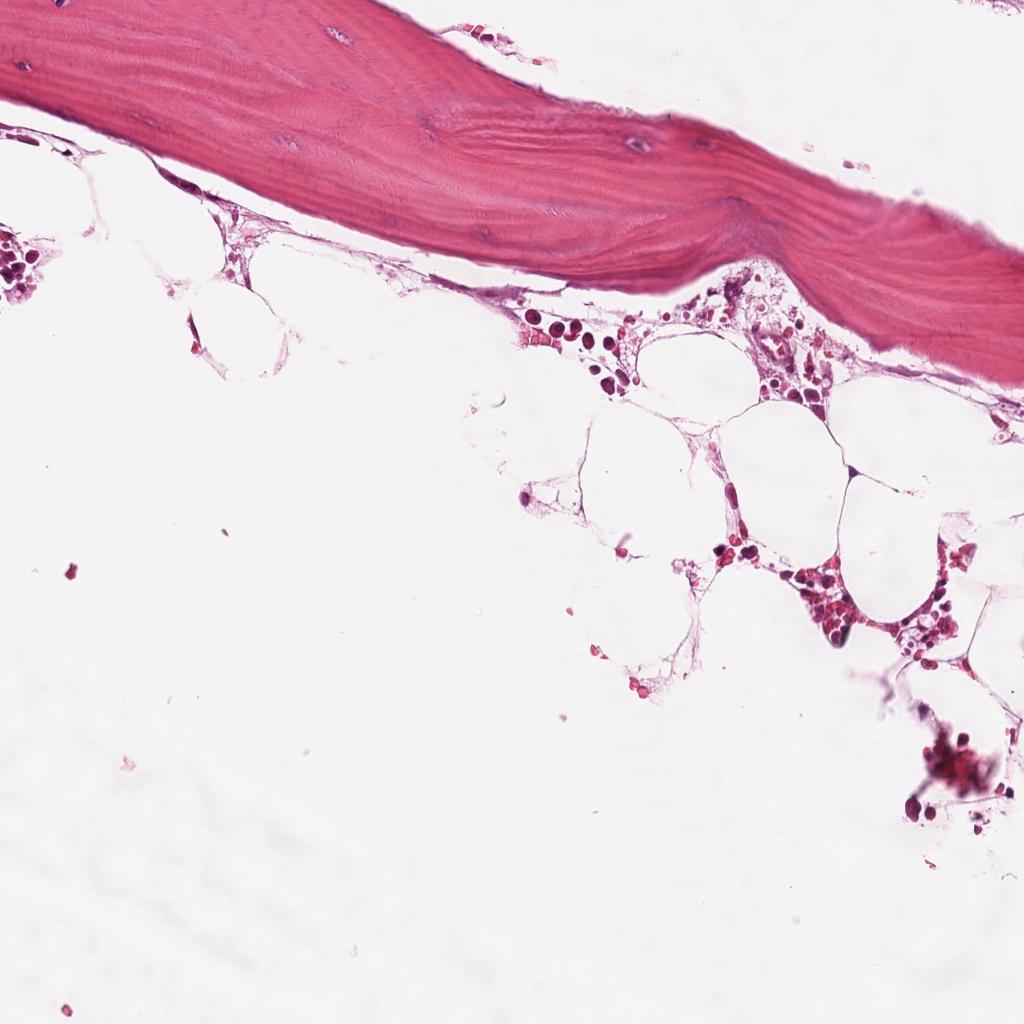
Label: Non-Tumor